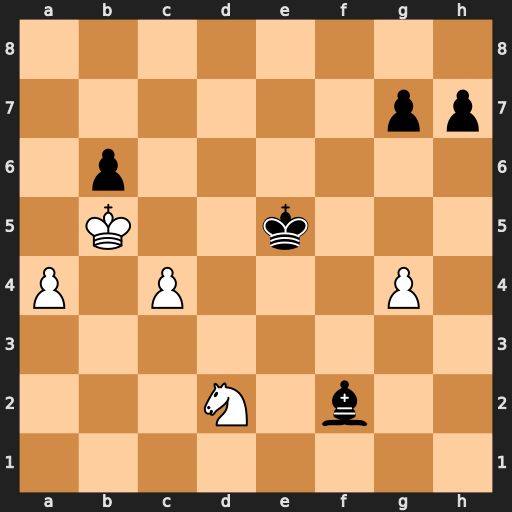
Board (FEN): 8/6pp/1p6/1K2k3/P1P3P1/8/3N1b2/8
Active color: w
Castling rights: -
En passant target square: -
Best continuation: c5 Bxc5 Nc4+ Kf6 Nxb6